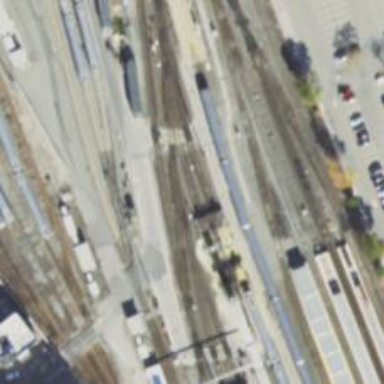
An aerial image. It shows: Electrified railway yard with rails.